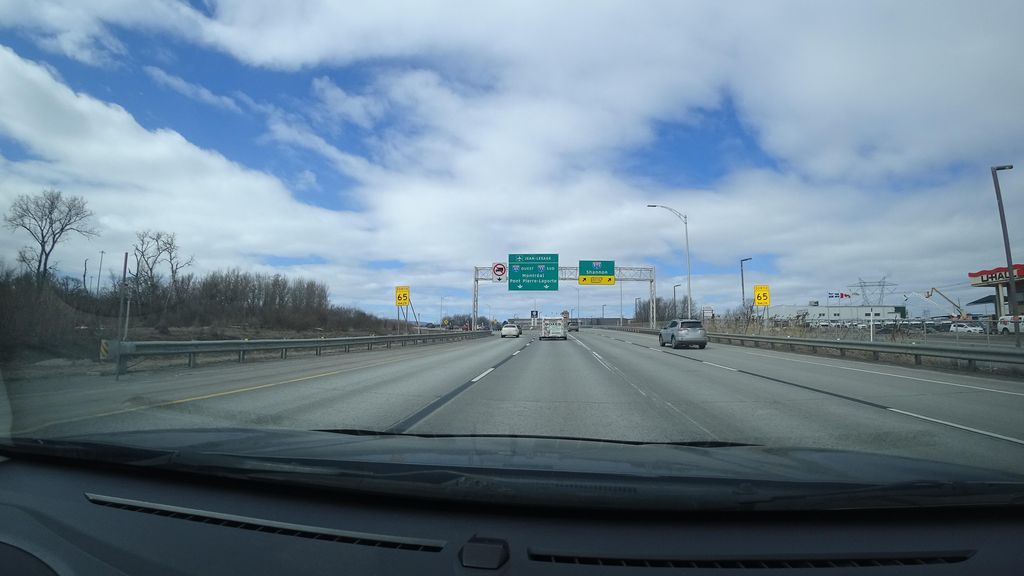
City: quebec_city